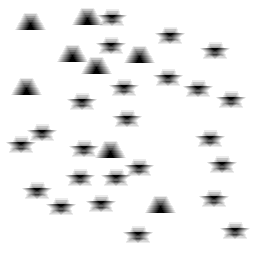
Squares: 0
Triangles: 8
Stars: 24
Total shapes: 32